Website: macys
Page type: billing-address
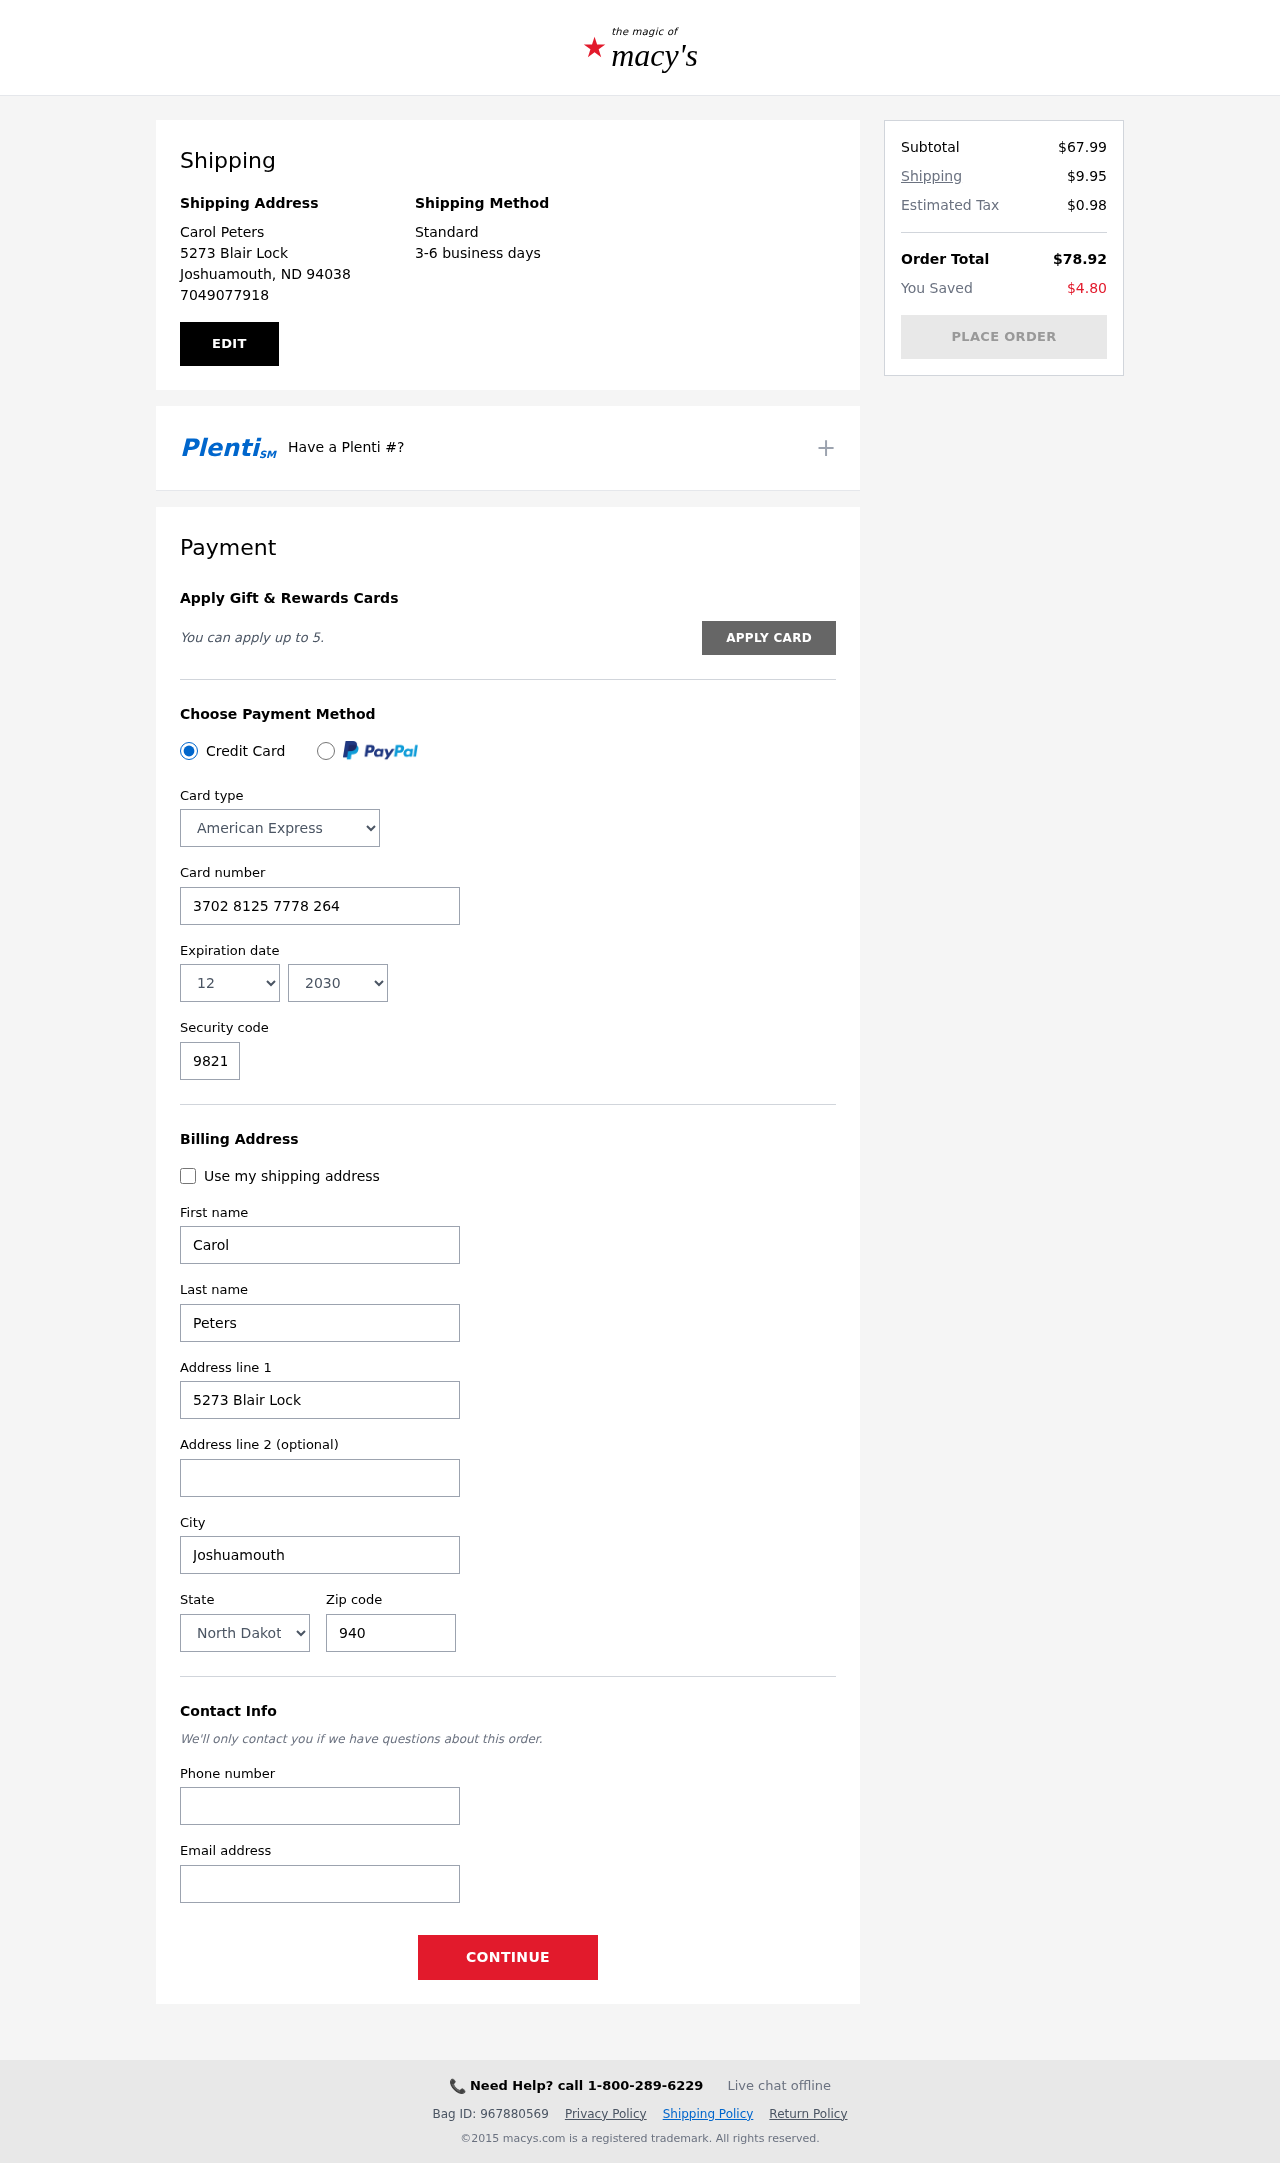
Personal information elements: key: PII_CARD_CVV
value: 9821
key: PII_CARD_EXPIRY_MONTH
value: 12
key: PII_CARD_EXPIRY_YEAR
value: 30
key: PII_CARD_NUMBER
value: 3702 8125 7778 264
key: PII_CARD_TYPE
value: American Express
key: PII_CITY
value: Joshuamouth
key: PII_CITY_STATE_ZIP
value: Joshuamouth, ND 94038
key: PII_EMAIL
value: cpeters@gmail.com
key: PII_FIRSTNAME
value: Carol
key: PII_FULLNAME
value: Carol Peters
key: PII_LASTNAME
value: Peters
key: PII_PHONE
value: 7049077918
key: PII_POSTCODE
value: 94038
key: PII_STATE
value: North Dakota
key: PII_STREET
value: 5273 Blair Lock
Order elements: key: ORDER_SUBTOTAL
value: $67.99
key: ORDER_SHIPPING_COST
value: $9.95
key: ORDER_TAX
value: $0.98
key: ORDER_TOTAL
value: $78.92
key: ORDER_SAVINGS
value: $4.80